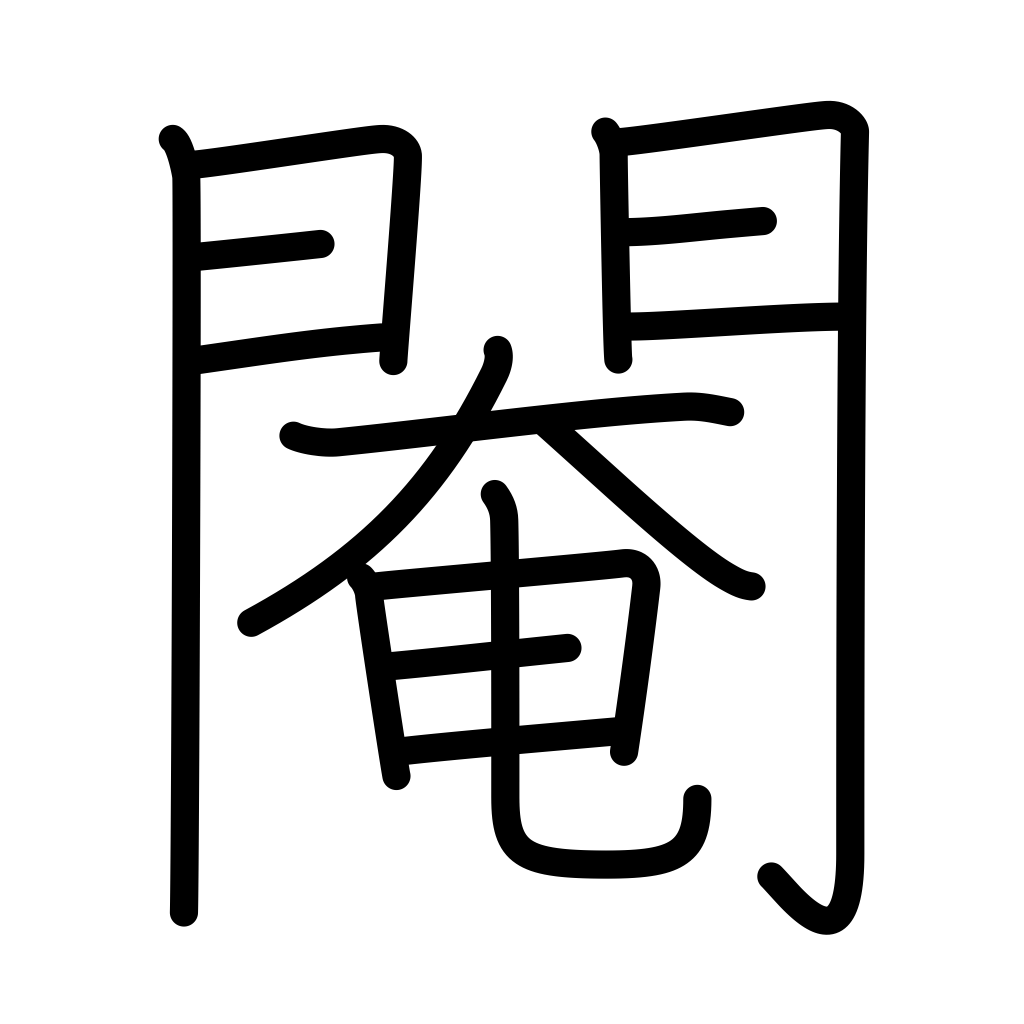
Meaning: eunuch